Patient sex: M
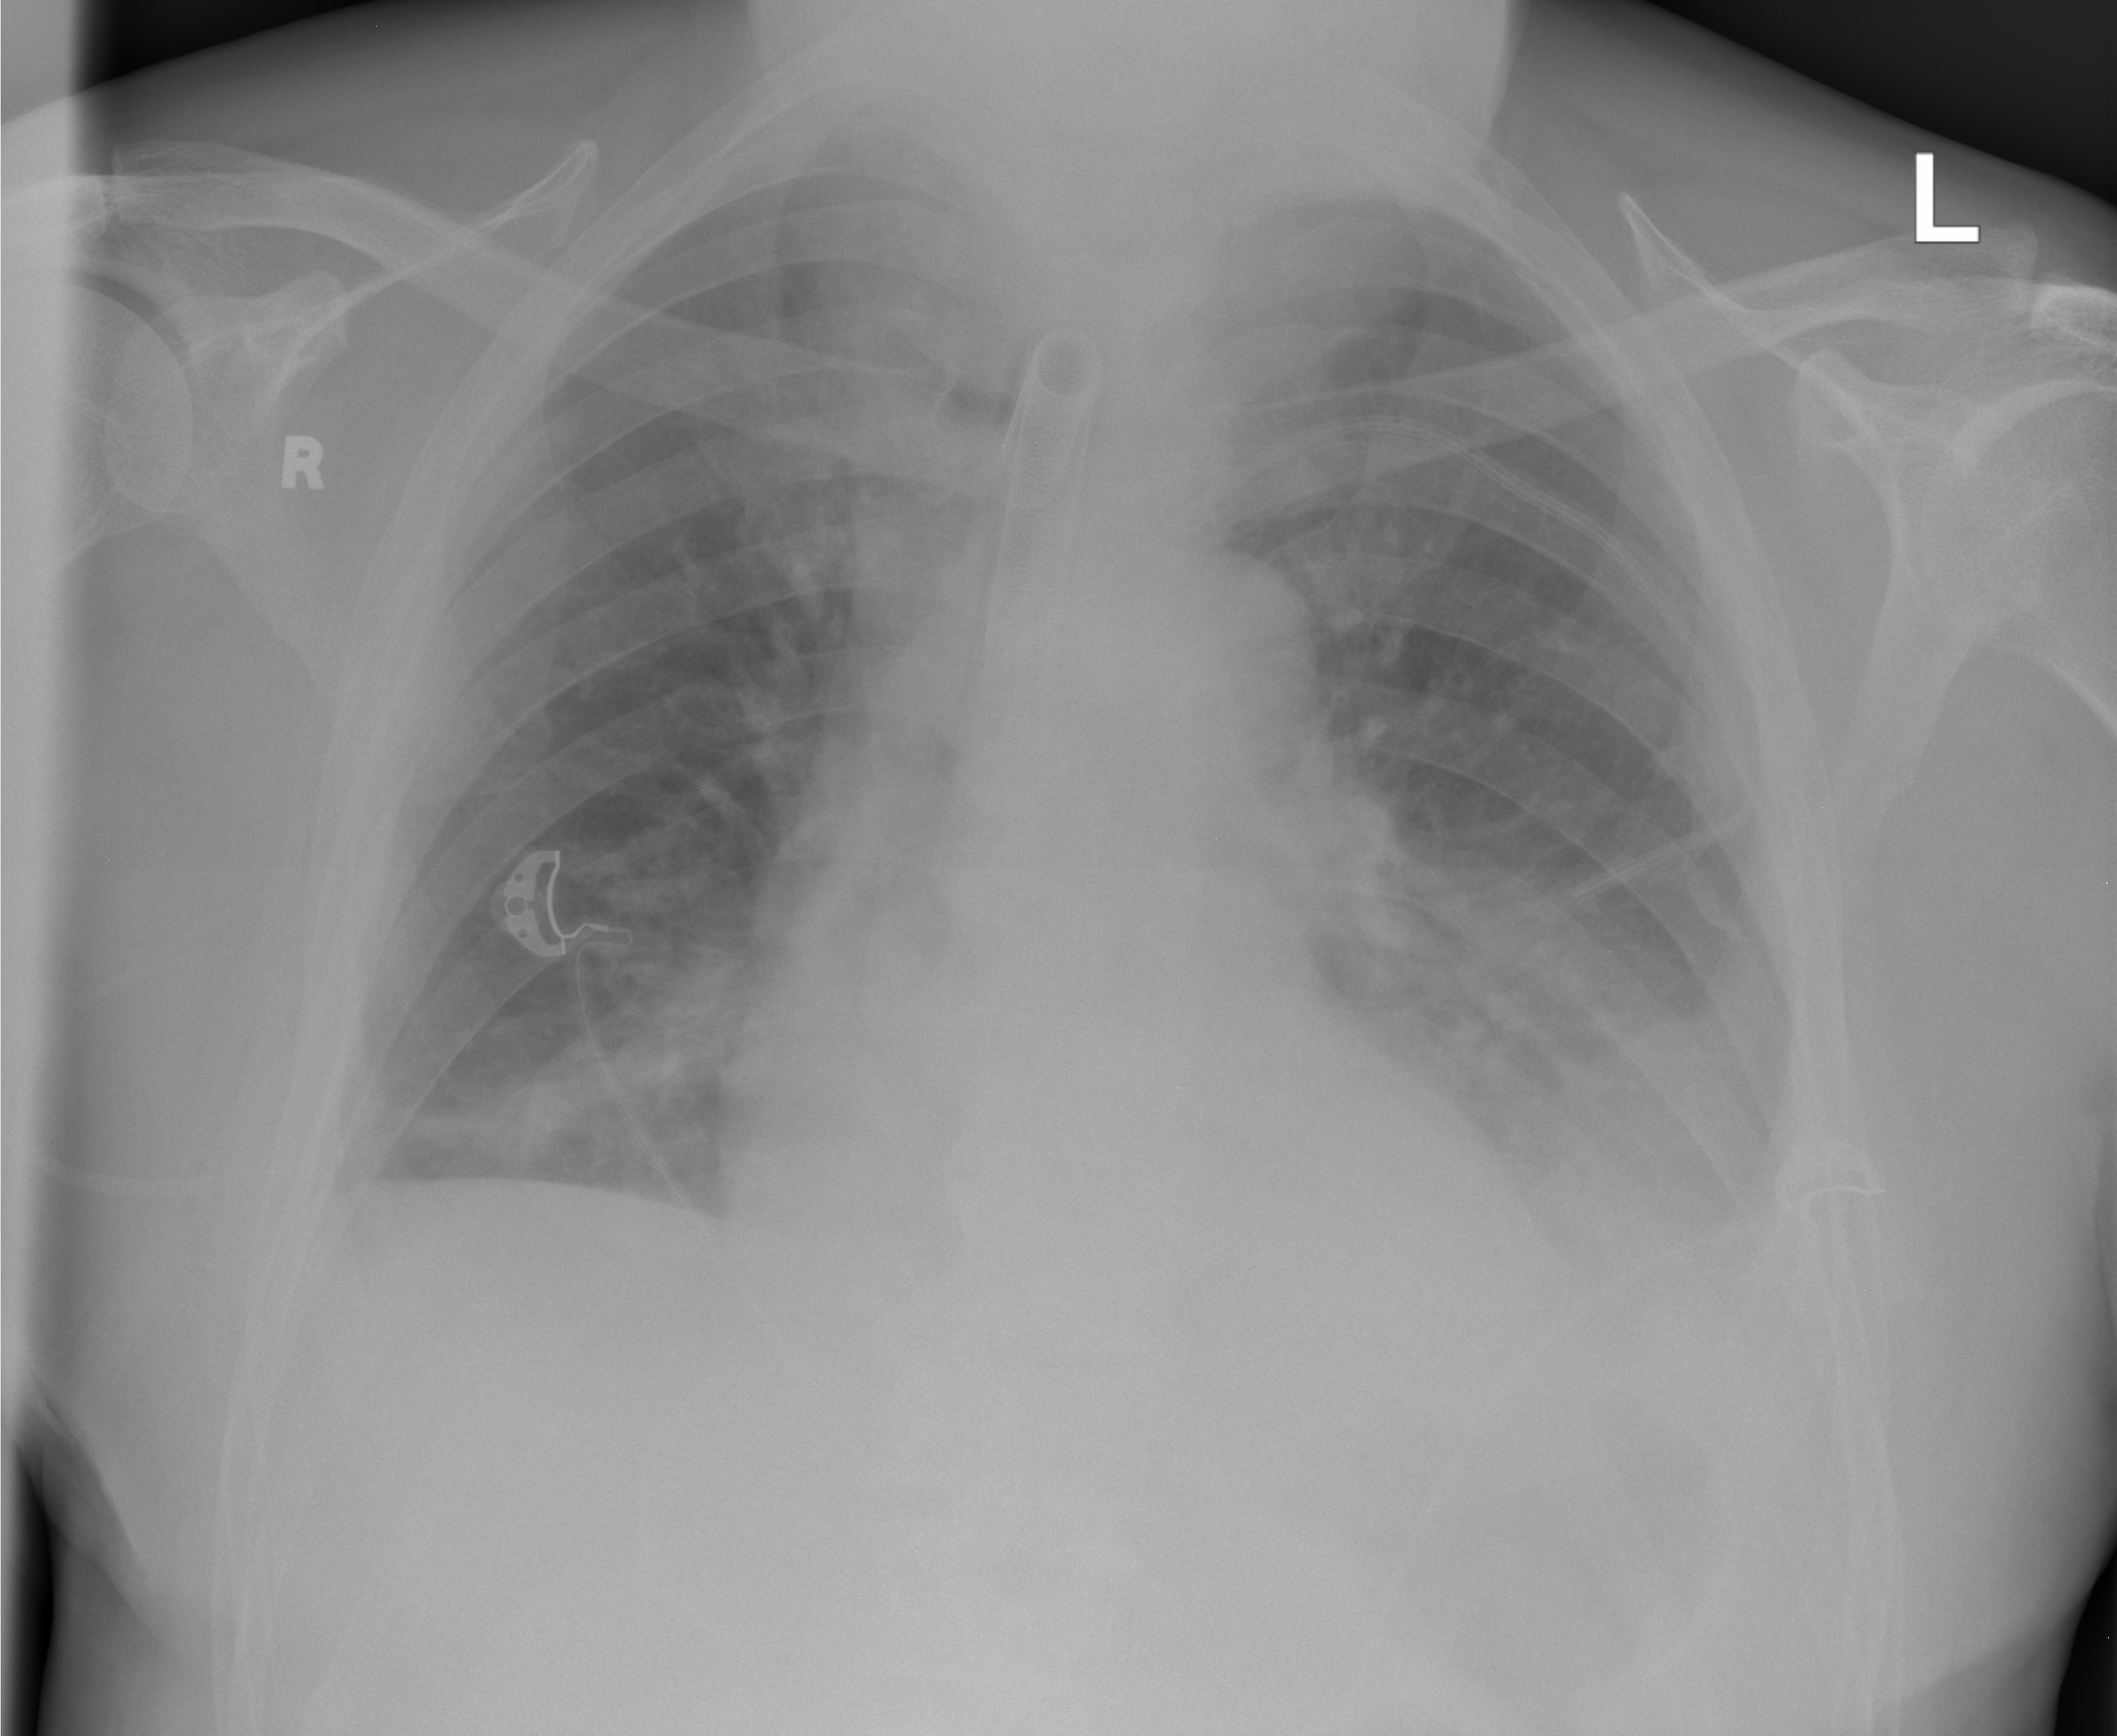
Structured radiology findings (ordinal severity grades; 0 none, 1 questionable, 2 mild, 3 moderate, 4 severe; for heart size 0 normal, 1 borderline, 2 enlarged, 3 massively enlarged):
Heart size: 2
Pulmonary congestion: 3
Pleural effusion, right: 1
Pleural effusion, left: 2
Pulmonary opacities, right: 2
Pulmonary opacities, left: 0
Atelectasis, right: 2
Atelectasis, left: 2